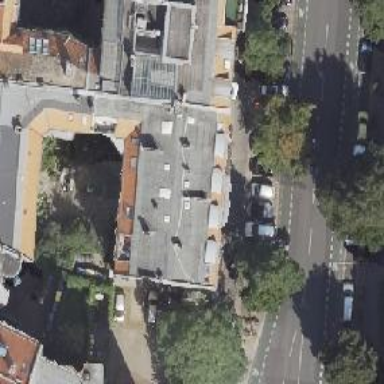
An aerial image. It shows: Building with apartments featuring unique double saltbox roof shape.